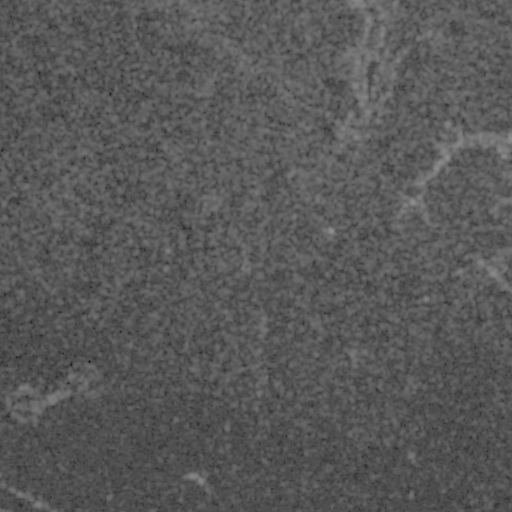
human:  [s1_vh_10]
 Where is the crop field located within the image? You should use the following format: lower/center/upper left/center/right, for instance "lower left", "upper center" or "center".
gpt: The crop field is located in the upper left of the image.
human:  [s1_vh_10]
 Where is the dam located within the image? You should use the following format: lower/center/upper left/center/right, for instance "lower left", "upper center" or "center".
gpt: The dam is located in the upper right of the image.
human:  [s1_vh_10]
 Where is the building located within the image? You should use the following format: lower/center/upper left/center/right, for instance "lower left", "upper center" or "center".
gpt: There is no building in the image.

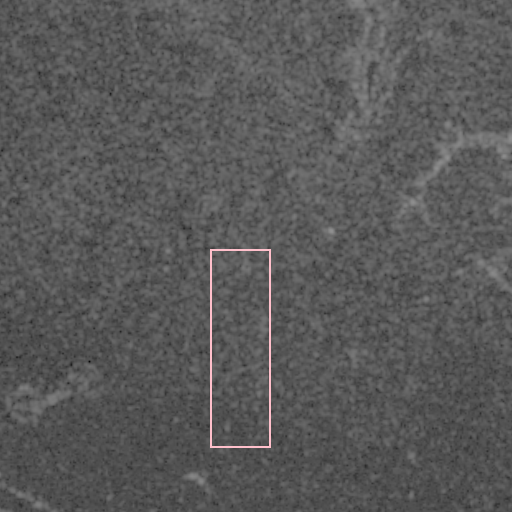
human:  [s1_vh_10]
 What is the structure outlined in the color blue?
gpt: There is no blue outline.
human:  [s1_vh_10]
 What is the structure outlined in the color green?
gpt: There is no structure outlined in green.